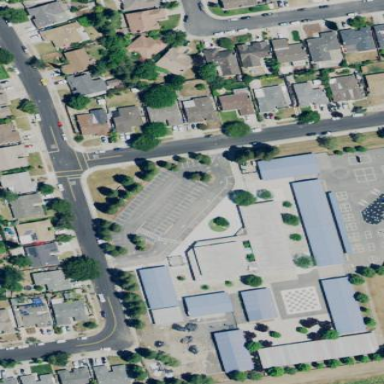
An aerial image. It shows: Parking area with surface.